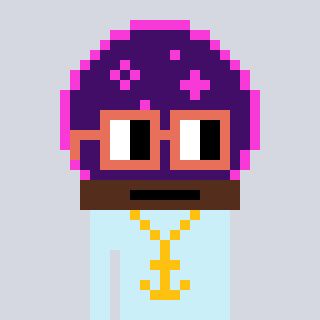
a pixel art character with square orange glasses, a crystalball-shaped head and a cold-colored body on a cool background